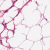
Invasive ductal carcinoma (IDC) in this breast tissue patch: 0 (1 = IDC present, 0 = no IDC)